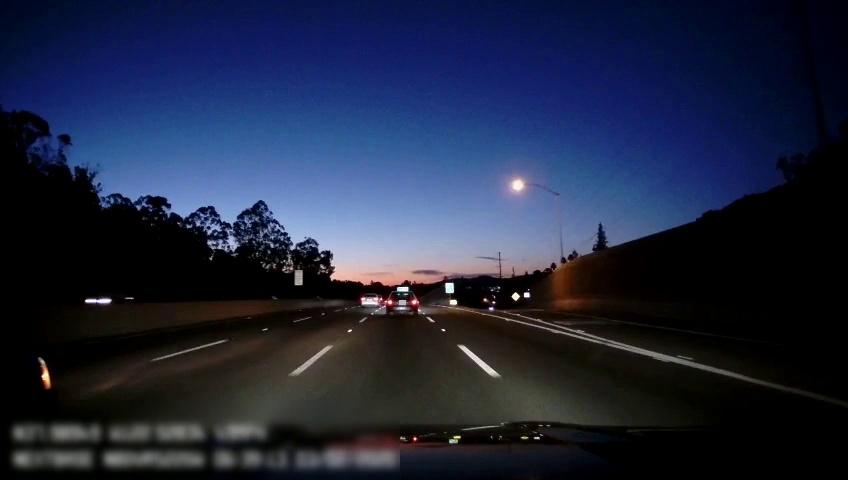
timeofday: Night
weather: Other
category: Drivable Space
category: Vehicles | Car
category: Vehicles | Car
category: Vehicles | SUV
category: Vehicles | Car
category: Vehicles | Car
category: Lanes | Alternate Lane
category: Lanes | Alternate Lane
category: Lanes | Current Lane
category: Lanes | Current Lane
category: Lanes | Alternate Lane
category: Lanes | Alternate Lane
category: Lanes | Alternate Lane
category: Traffic | Signs
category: Traffic | Signs
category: Traffic | Signs
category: Traffic | Signs